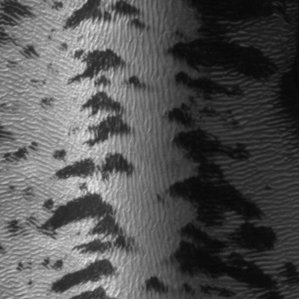
Label: frost